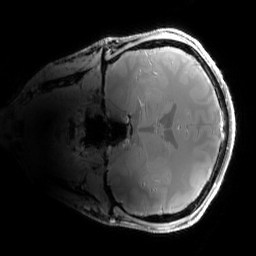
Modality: PDw
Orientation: coronal
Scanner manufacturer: siemens
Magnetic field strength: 6.98 T
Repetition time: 1.02 s
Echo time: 0.00244 s